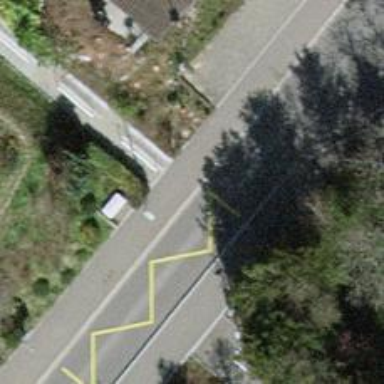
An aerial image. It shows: Concrete steps.